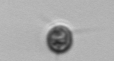
Label: Acanthoica_quattrospina